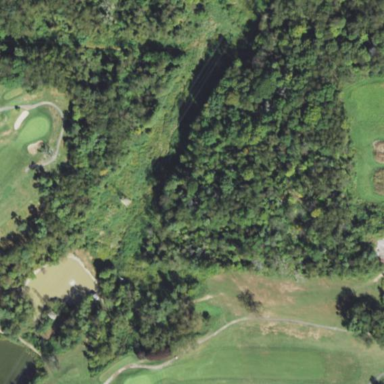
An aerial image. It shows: Rough grassy area used for golf.